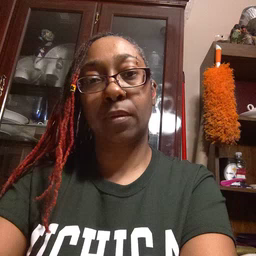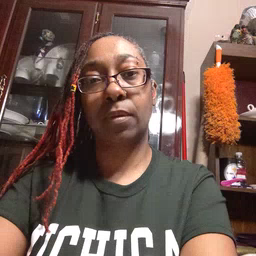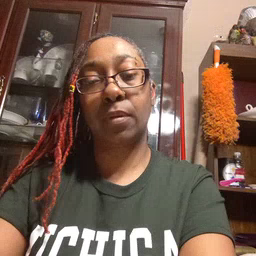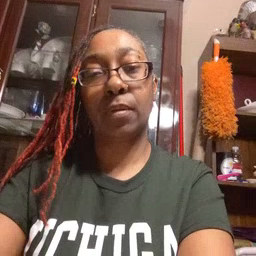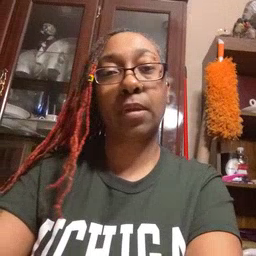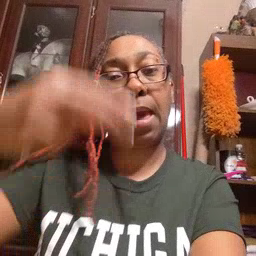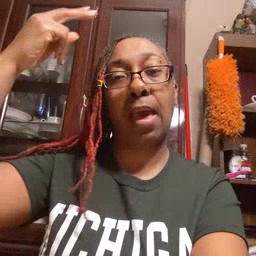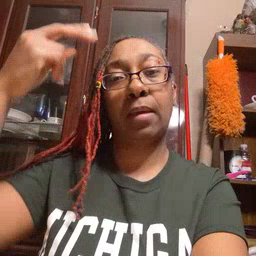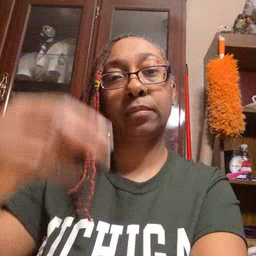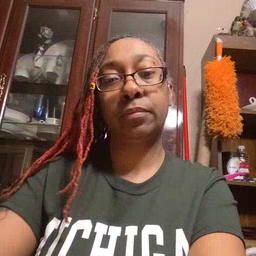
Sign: high